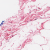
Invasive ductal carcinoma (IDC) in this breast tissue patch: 0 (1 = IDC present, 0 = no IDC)